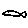
Label: fish